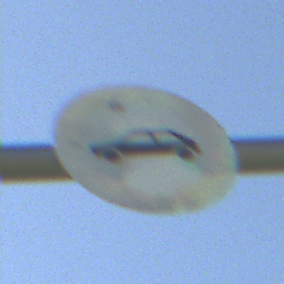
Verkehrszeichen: VerbotPersonenkraftwagen
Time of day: Midday
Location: Outdoor (Nature)
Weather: Clear
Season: NotSpecified
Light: Natural